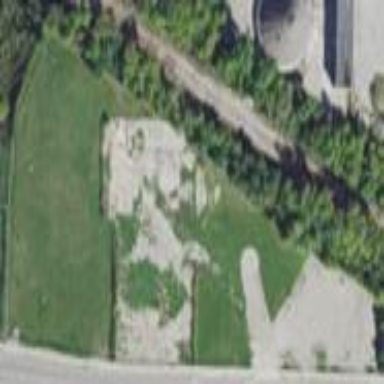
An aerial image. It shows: Brownfield site.